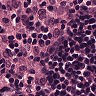
Metastatic tissue present: no